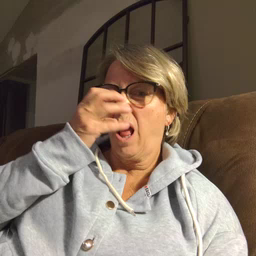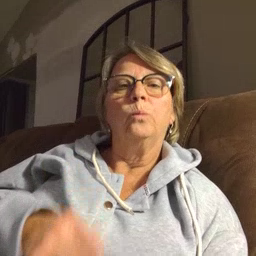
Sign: clown